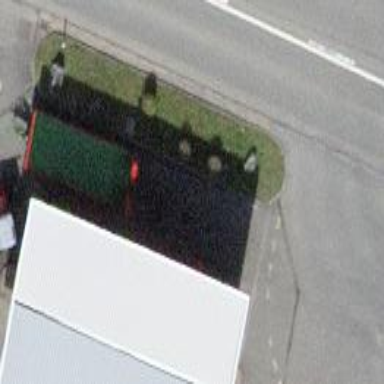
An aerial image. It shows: View of roof of building.